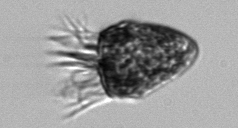
Label: Strombidium_morphotype2